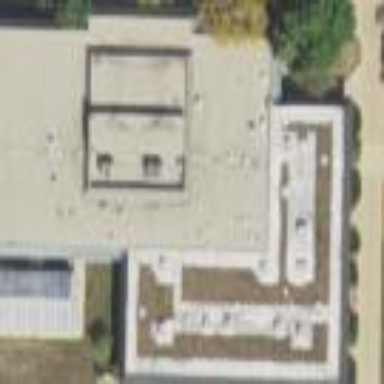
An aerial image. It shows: College building.